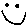
Label: smiley face